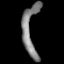
Tissue: prostate
Cell type: Myeloid cells
Senescence score: 0.2733
Nuclear area (px): 643
Mean DAPI intensity: 126.998